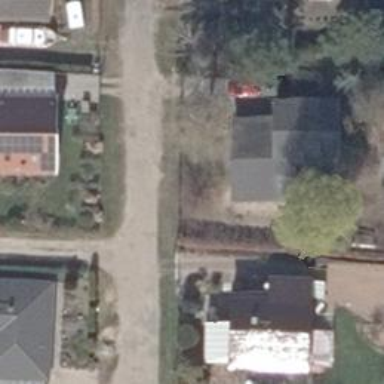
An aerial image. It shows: Residential road with dirt surface.